Field crop: maize
Growth stage: 2
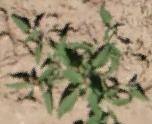
Species: atriplex